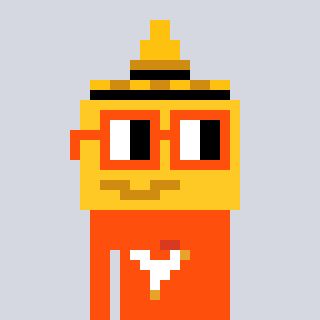
a pixel art character with square orange glasses, a mustard-shaped head and a orange-colored body on a cool background